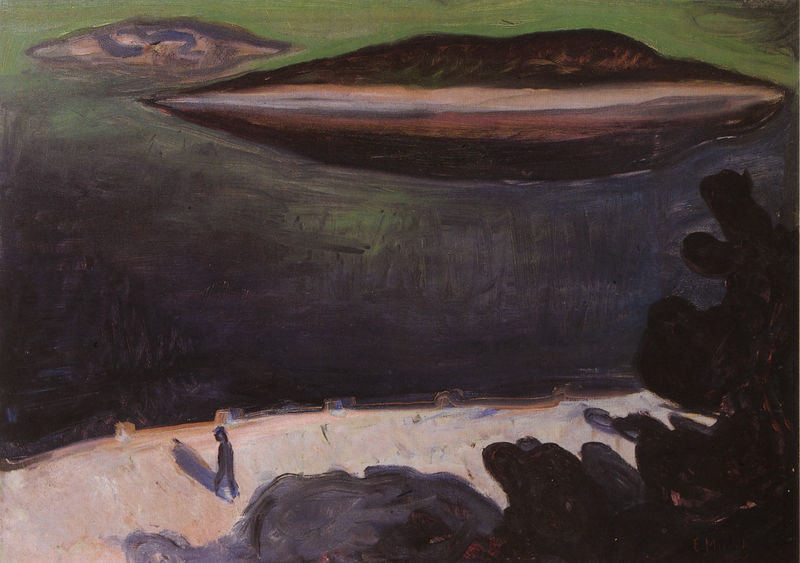
Titel: Sommernacht am Oslofjord
Künstler: Edvard Munch
Standort: Mannheim
Institution: Städtische Kunsthalle Mannheim
Schlagwörter: baum, berg, blau, dunkel, felsen, mann, meer, schatten, wasser, bäume, fluss, grün, landschaft, see, ufer, braun, grau, hell, hintergrund, licht, schwarz, strasse, vordergrund, rot, weg, beige, malerei, mensch, stein, öl, spiegelung, weite, gehen, rechts, strand, abstrakt, berge, fels, gebirge, modern, mauer, promenade, surreal, abstrahiert, menschn